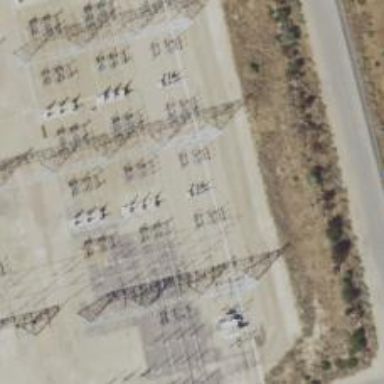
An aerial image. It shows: Switch used for power control.